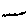
Label: zigzag